Field crop: maize
Growth stage: 2
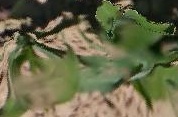
Species: maize